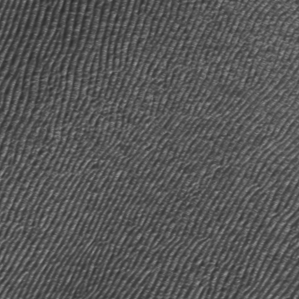
Label: frost